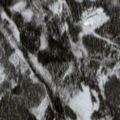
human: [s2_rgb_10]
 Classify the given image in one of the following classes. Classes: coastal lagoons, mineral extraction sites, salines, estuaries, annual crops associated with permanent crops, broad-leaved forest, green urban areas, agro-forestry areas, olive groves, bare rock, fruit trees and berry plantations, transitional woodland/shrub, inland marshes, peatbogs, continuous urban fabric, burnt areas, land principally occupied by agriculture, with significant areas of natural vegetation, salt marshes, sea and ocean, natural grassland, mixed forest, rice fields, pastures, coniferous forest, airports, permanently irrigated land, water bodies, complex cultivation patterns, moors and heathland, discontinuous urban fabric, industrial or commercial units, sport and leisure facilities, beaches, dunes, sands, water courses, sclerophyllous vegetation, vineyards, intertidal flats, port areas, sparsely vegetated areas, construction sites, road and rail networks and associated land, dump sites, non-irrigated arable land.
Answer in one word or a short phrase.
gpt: coniferous forest